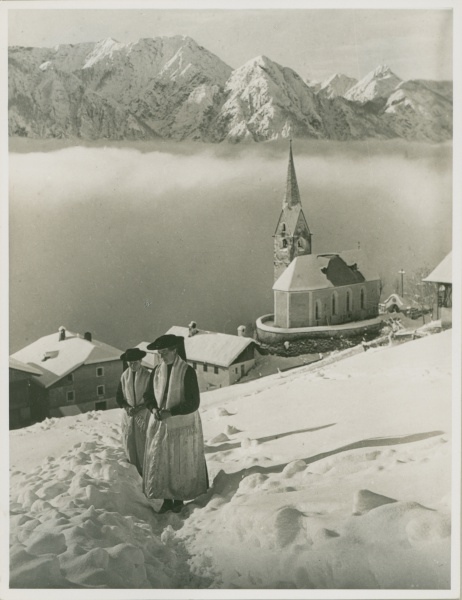
Institution: Österreichisches Museum für Volkskunde Wien
Schlagwörter: baum, berg, himmel, meer, schatten, wasser, wolken, fluss, frauen, kirchturm, menschen, see, stadt, fenster, frau, grau, holz, hut, hüte, kleider, dach, eis, haus, schal, schnee, tuch, weg, fest, architektur, mensch, häuser, hügel, kalt, spiegelung, gewässer, kirche, pfad, mutter, personen, tochter, kontrast, tal, wald, kamin, turm, schlagschatten, bäuerinnen, laufen, berge, gebirge, gipfel, dorf, dächer, mauer, nebel, alm, winter, schwestern, foto, fotografie, panorama, kirchenturm, kloster, tumr, spaziergang, wandern, alpen, kälte, schneefeld, schweiz, mäntel, friedhof, beten, gebet, schwester, österreich, sonntag, tracht, karte, ostern, gemeinde, trachten, frost, schneebedeckt, glauben, klarheit, wanderung, bergsee, glocken, weihnachten, schwrzweiß, verschneit, schneeberge, nonnen, kirchgang, altmodisch, volkskunde, wolkenmeer, schwarz+weiss, spektakulär, kalte füsse, kalt aber schön, berge4, wointer, tiefschnee